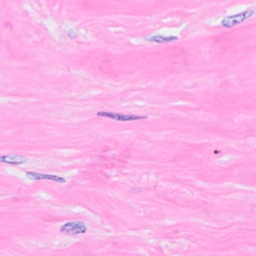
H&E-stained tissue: Breast